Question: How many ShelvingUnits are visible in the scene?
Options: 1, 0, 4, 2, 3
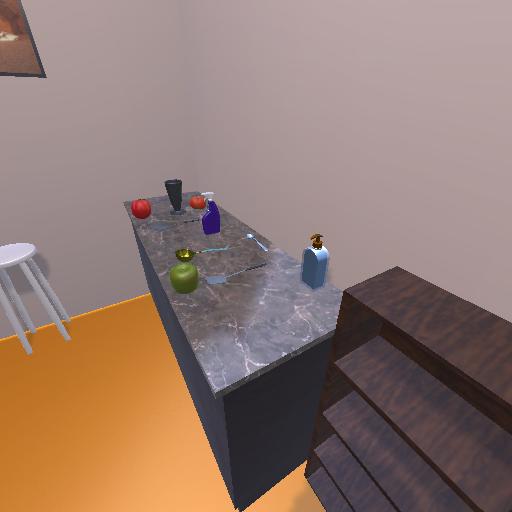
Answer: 1